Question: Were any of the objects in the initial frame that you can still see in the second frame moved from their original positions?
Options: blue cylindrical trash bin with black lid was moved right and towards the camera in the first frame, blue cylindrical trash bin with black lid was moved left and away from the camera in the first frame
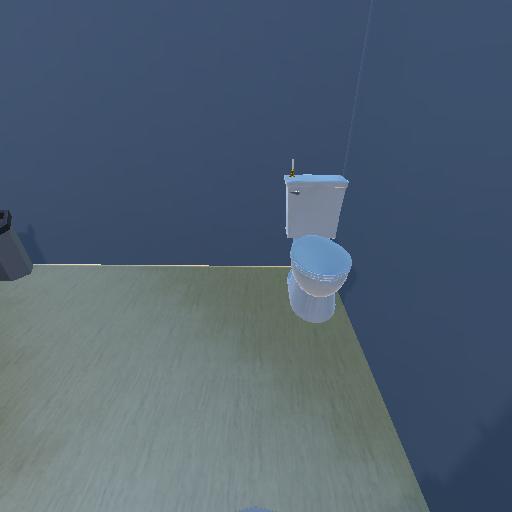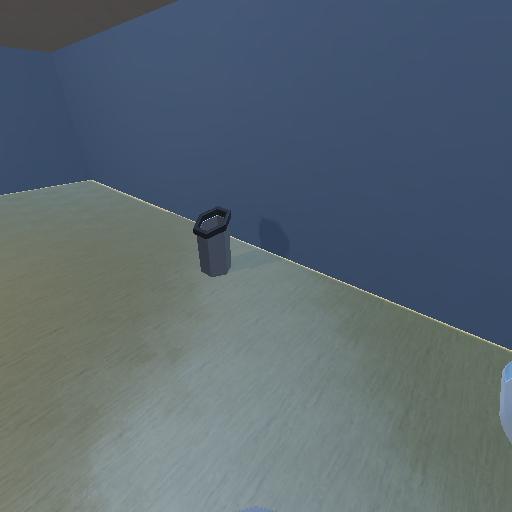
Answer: blue cylindrical trash bin with black lid was moved right and towards the camera in the first frame